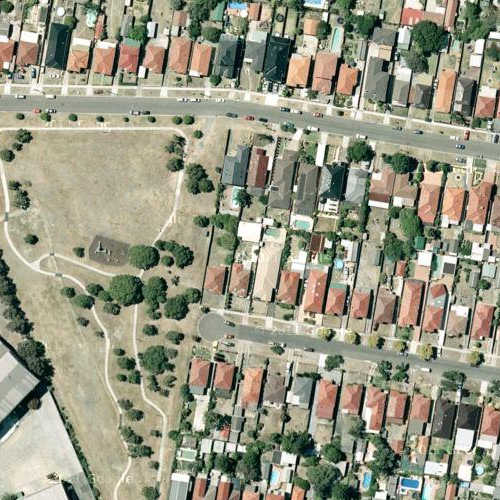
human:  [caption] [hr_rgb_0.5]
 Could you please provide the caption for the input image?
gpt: Lots of houses arranged in lines with some roads go through this area .

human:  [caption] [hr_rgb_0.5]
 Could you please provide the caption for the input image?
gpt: A residential area with many houses arranged in lines .

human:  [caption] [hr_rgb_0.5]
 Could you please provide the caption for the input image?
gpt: Many houses arranged in lines in the dense residential area .

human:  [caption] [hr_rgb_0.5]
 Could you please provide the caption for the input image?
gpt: A residential area with lots of houses arranged in lines .

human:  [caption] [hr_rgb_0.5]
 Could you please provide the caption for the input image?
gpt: Lots of houses arranged in lines with some roads go across this area .